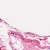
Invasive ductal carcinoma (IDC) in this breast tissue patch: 0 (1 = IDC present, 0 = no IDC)